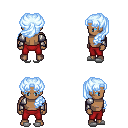
a pixel art fantasy rpg character, male body template, human, dark skin, steel arm armor, red pants, white cyan princess hairstyle, white slippers, four views (front, back, left, right), 2x2 character sprite sheet, small pixel art, hard edges, no anti-aliasing